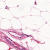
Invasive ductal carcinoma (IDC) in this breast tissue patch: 0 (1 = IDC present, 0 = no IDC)